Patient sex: F
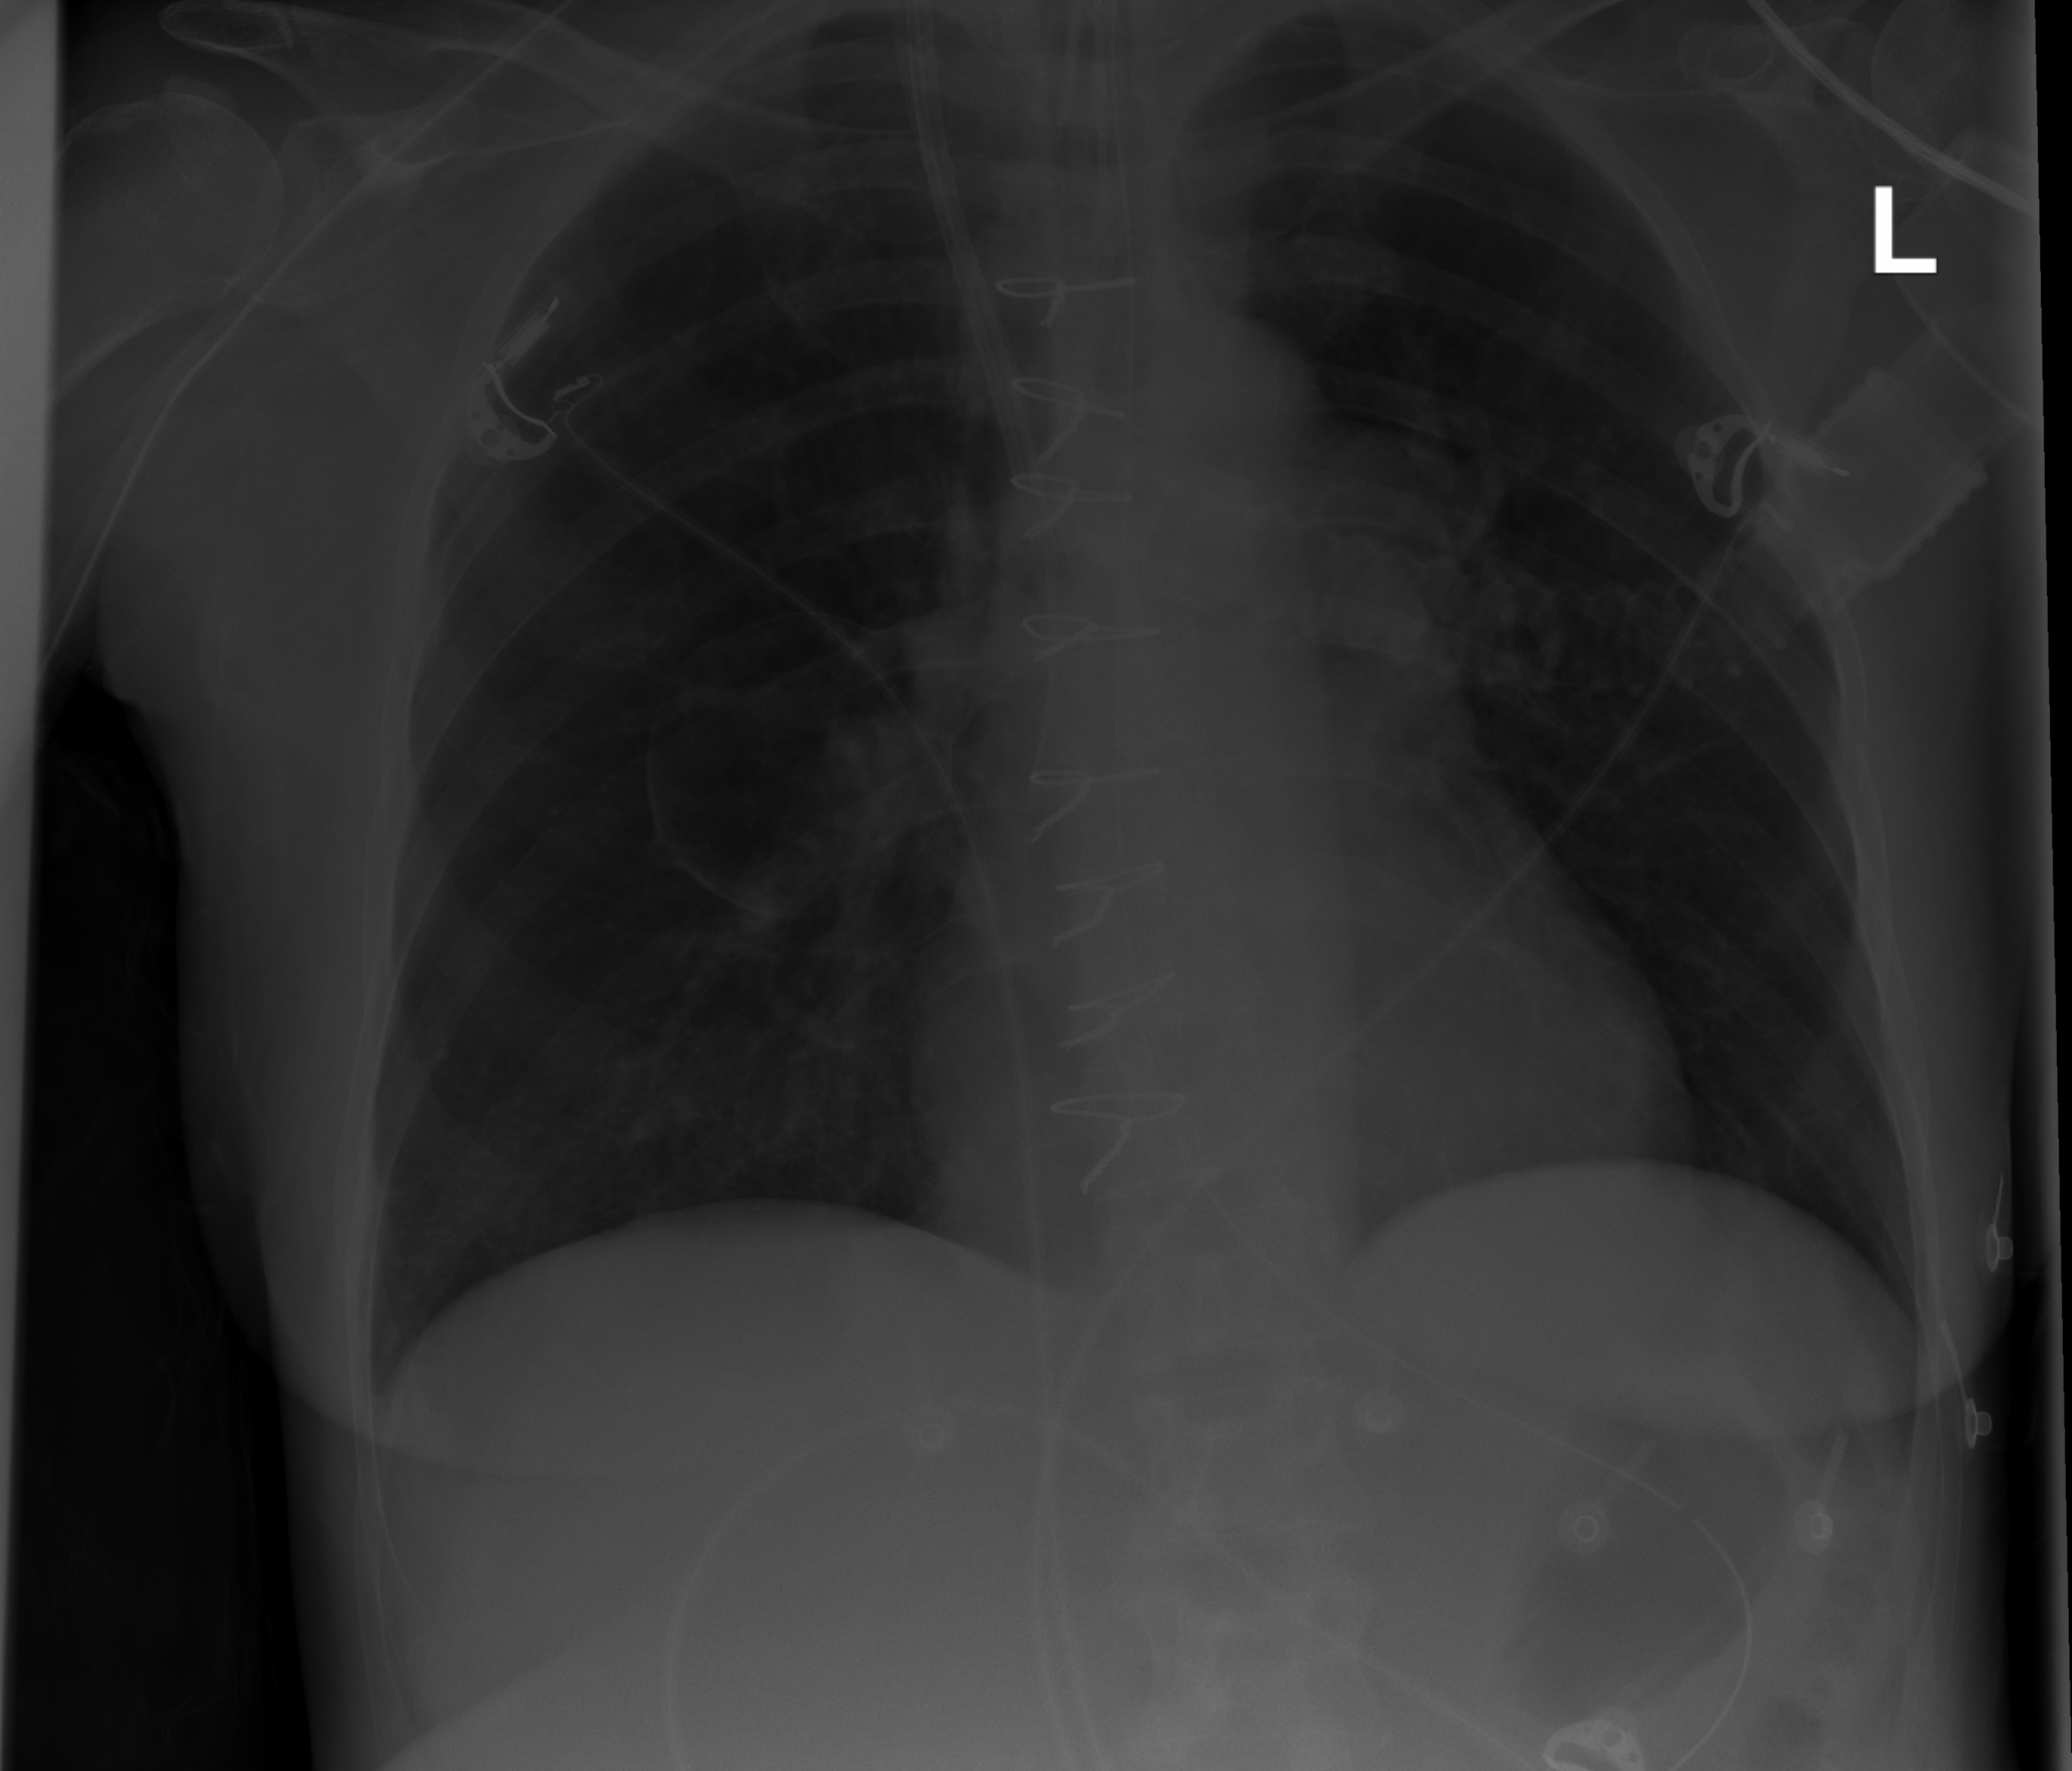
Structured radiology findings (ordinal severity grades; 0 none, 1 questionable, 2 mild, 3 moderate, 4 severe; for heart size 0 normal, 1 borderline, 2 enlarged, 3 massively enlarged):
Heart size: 0
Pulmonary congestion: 0
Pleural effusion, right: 0
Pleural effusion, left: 0
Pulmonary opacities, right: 0
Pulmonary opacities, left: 0
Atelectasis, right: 2
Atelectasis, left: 2